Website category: phone
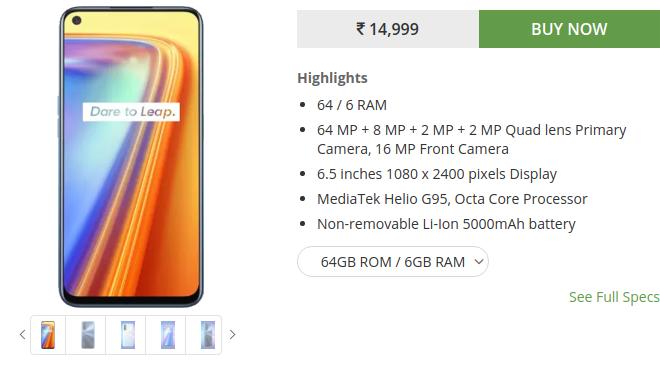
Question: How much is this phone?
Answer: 14,999

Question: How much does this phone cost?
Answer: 14,999

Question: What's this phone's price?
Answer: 14,999

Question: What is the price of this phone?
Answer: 14,999

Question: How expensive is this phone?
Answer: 14,999

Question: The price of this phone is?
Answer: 14,999

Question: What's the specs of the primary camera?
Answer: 64 MP + 8 MP + 2 MP + 2 MP Quad lens Primary Camera

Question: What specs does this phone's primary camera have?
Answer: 64 MP + 8 MP + 2 MP + 2 MP Quad lens Primary Camera

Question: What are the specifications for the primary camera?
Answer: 64 MP + 8 MP + 2 MP + 2 MP Quad lens Primary Camera

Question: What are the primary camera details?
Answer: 64 MP + 8 MP + 2 MP + 2 MP Quad lens Primary Camera

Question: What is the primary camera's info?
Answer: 64 MP + 8 MP + 2 MP + 2 MP Quad lens Primary Camera

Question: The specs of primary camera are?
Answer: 64 MP + 8 MP + 2 MP + 2 MP Quad lens Primary Camera

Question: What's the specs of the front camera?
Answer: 16 MP Front Camera

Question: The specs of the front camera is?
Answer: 16 MP Front Camera

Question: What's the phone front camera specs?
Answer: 16 MP Front Camera

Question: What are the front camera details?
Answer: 16 MP Front Camera

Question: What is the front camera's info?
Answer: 16 MP Front Camera

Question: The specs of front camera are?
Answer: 16 MP Front Camera

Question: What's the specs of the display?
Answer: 6.5 inches 1080 x 2400 pixels Display

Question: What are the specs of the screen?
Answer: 6.5 inches 1080 x 2400 pixels Display

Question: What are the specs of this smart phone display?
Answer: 6.5 inches 1080 x 2400 pixels Display

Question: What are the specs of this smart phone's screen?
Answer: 6.5 inches 1080 x 2400 pixels Display

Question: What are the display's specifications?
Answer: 6.5 inches 1080 x 2400 pixels Display

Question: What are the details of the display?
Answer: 6.5 inches 1080 x 2400 pixels Display

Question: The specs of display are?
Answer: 6.5 inches 1080 x 2400 pixels Display

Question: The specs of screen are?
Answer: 6.5 inches 1080 x 2400 pixels Display

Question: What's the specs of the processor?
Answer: MediaTek Helio G95, Octa Core Processor

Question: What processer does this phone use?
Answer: MediaTek Helio G95, Octa Core Processor

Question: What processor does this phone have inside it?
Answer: MediaTek Helio G95, Octa Core Processor

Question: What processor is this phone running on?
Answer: MediaTek Helio G95, Octa Core Processor

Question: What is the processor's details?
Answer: MediaTek Helio G95, Octa Core Processor

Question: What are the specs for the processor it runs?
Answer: MediaTek Helio G95, Octa Core Processor

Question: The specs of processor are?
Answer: MediaTek Helio G95, Octa Core Processor

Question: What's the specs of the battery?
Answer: Non-removable Li-Ion 5000mAh battery

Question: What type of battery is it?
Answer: Non-removable Li-Ion 5000mAh battery

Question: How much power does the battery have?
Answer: Non-removable Li-Ion 5000mAh battery

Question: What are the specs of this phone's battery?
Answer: Non-removable Li-Ion 5000mAh battery

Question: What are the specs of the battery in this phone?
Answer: Non-removable Li-Ion 5000mAh battery

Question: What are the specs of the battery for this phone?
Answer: Non-removable Li-Ion 5000mAh battery

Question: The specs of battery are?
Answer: Non-removable Li-Ion 5000mAh battery